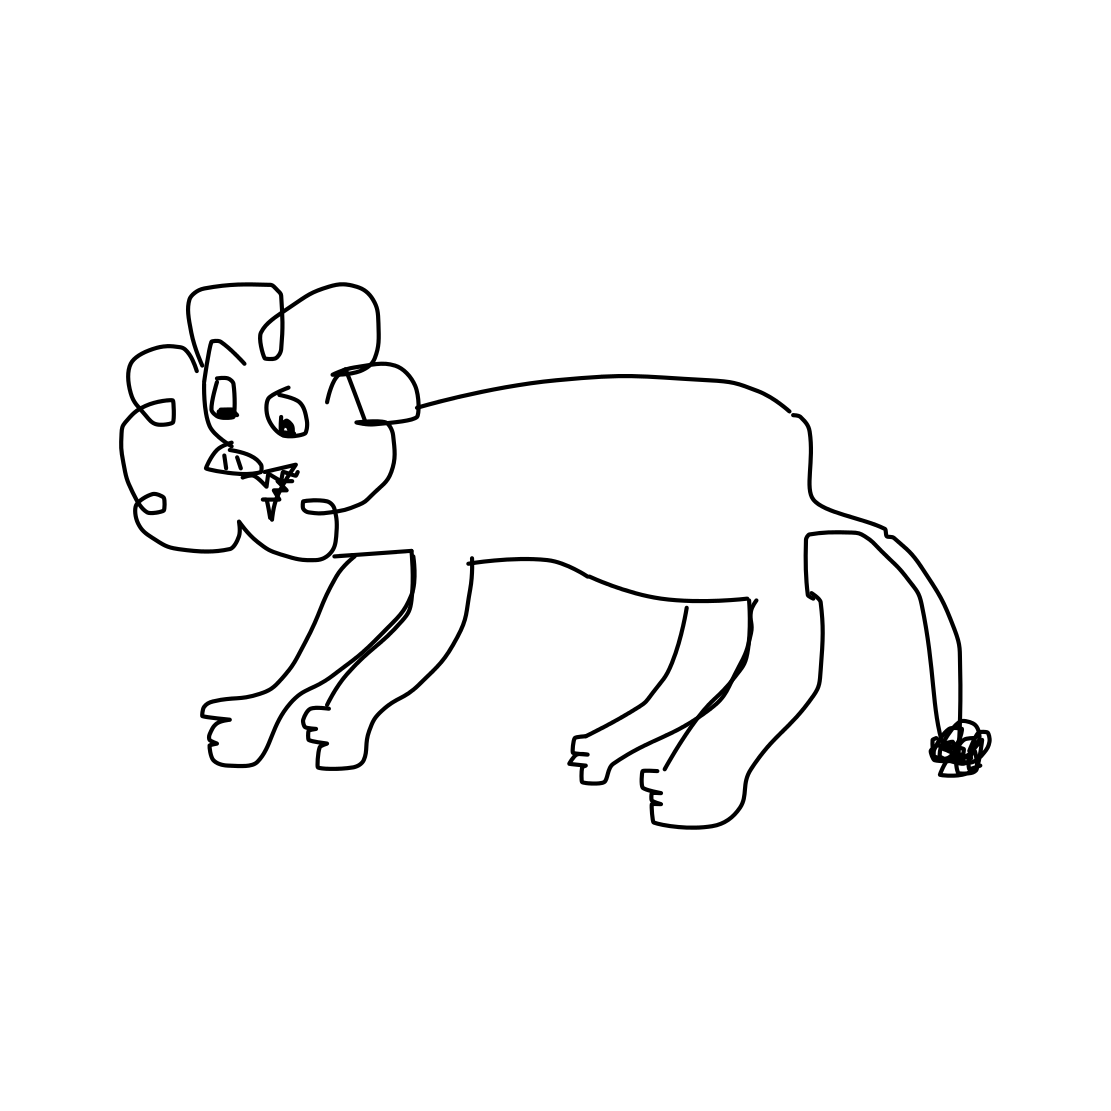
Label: lion